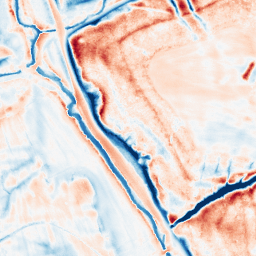
Category: classical
Decomposition family: uniform
Decomposition parameters: size: 20
Upsampling method: sinc_blackman
Upsampling parameters: scale: 4
kernel_size: 16
Upsampling scale: 4